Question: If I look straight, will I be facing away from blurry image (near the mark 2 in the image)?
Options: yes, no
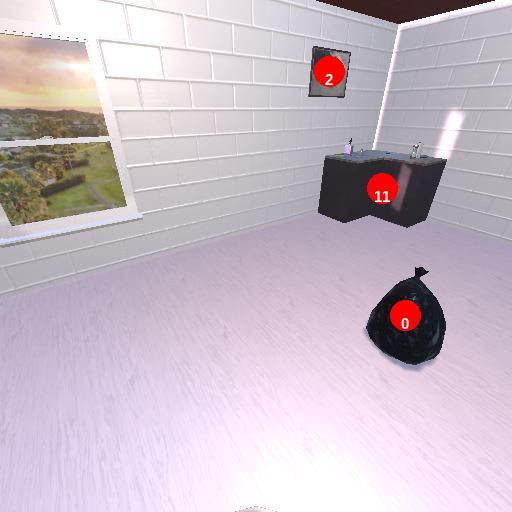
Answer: yes